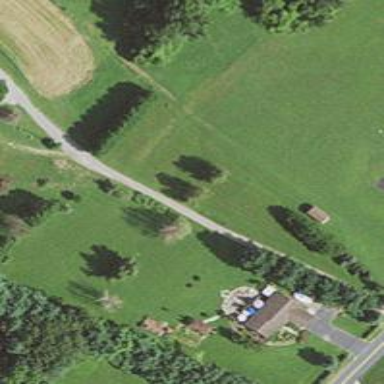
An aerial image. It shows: Driveway leading to service road.